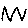
Label: zigzag